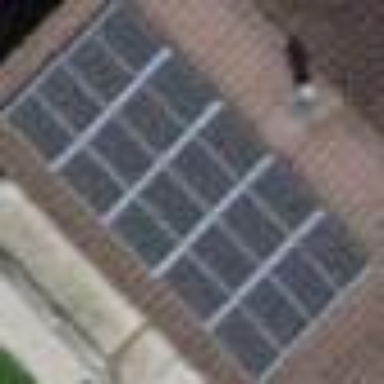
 consisting of solar photovoltaic panels."